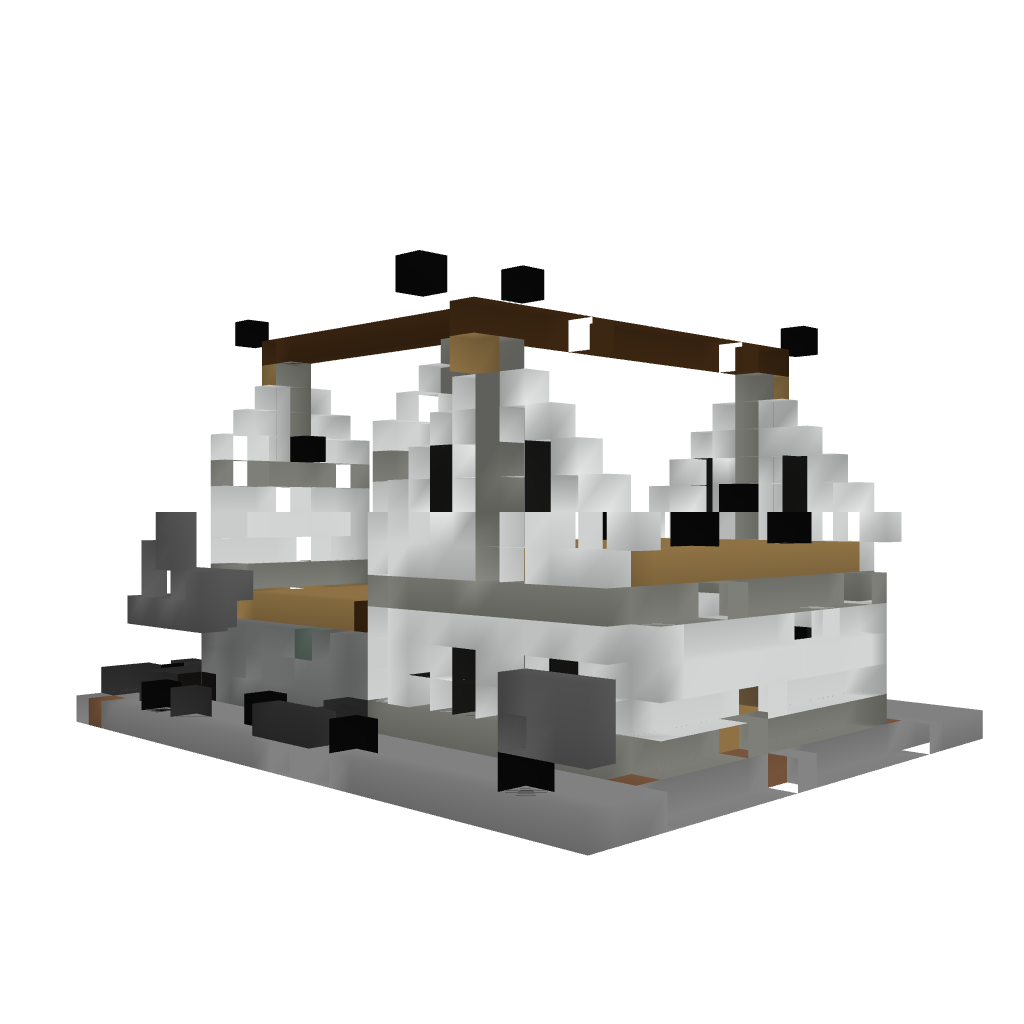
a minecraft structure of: Tudor Style House with Hayloft and Stables